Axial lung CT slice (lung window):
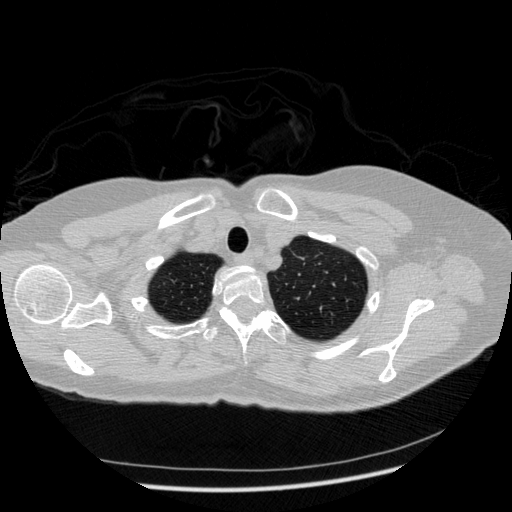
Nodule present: no